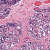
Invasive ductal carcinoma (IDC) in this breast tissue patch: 0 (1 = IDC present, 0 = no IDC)